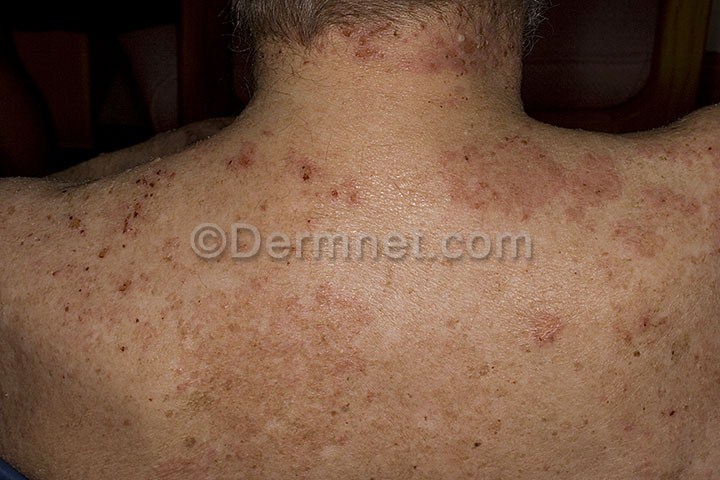
Disease: Bullous Disease Photos